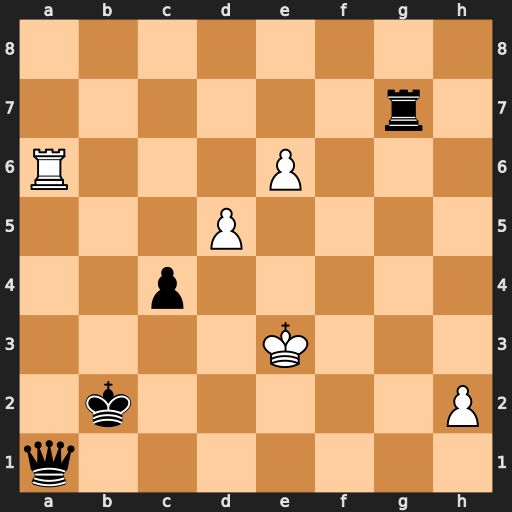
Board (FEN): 8/6r1/R3P3/3P4/2p5/4K3/1k5P/q7
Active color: w
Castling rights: -
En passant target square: -
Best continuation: Rxa1 Kxa1 Kd4 Rg4+ Kc3